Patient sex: F
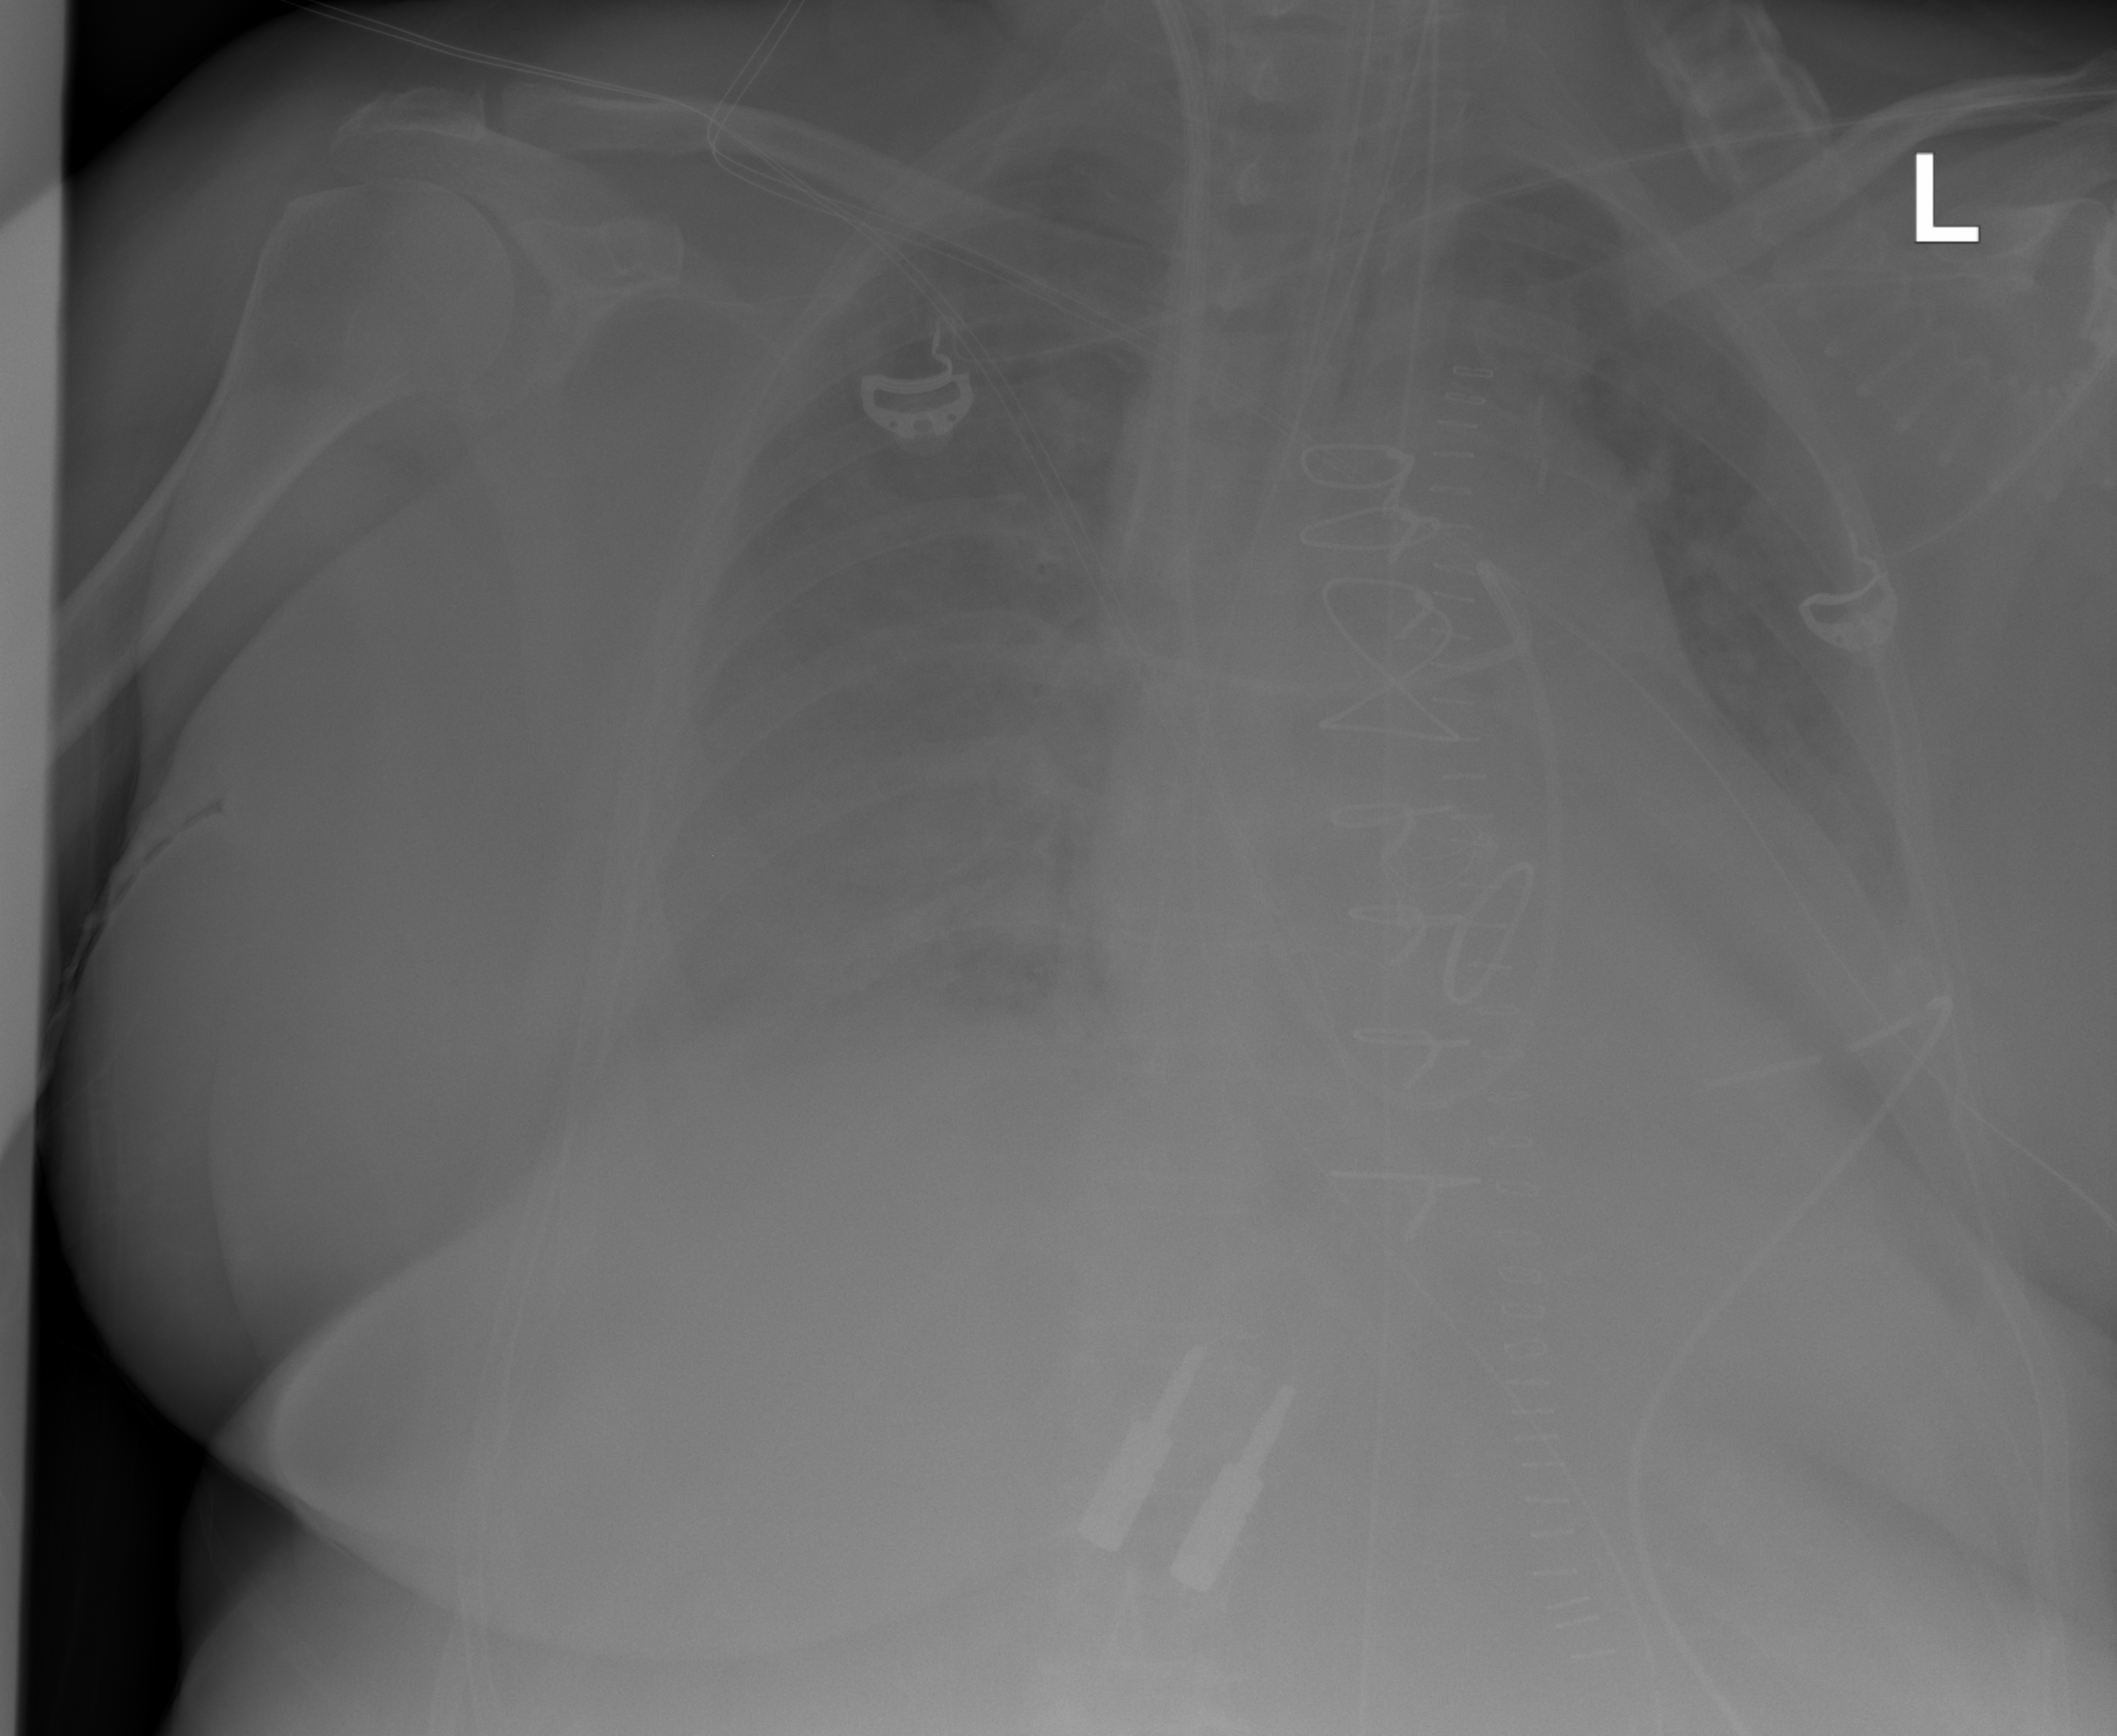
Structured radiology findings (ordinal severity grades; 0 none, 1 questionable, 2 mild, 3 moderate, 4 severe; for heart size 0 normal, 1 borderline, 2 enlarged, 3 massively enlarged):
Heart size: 2
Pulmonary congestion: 2
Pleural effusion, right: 3
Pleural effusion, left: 2
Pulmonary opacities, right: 2
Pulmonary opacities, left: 0
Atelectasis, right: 3
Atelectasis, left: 2